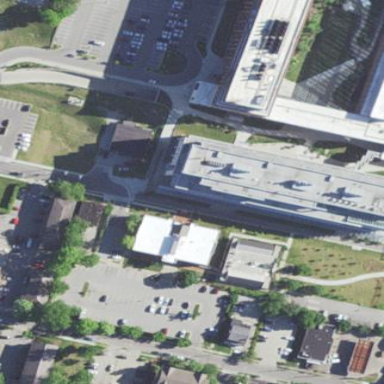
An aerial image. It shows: View of university building.